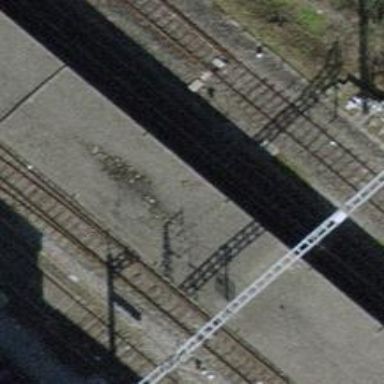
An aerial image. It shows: Public transport stop position along the railway.